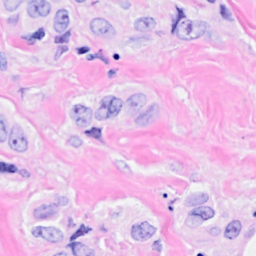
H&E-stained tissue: Breast